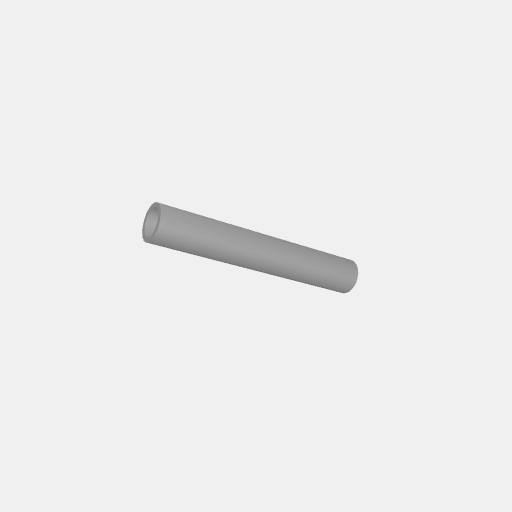
Part: AluminumTube6ID8OD50